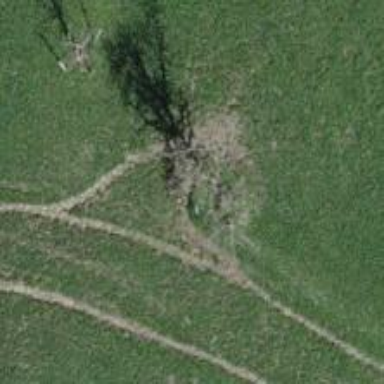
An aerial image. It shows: Single tag "natural: tree."